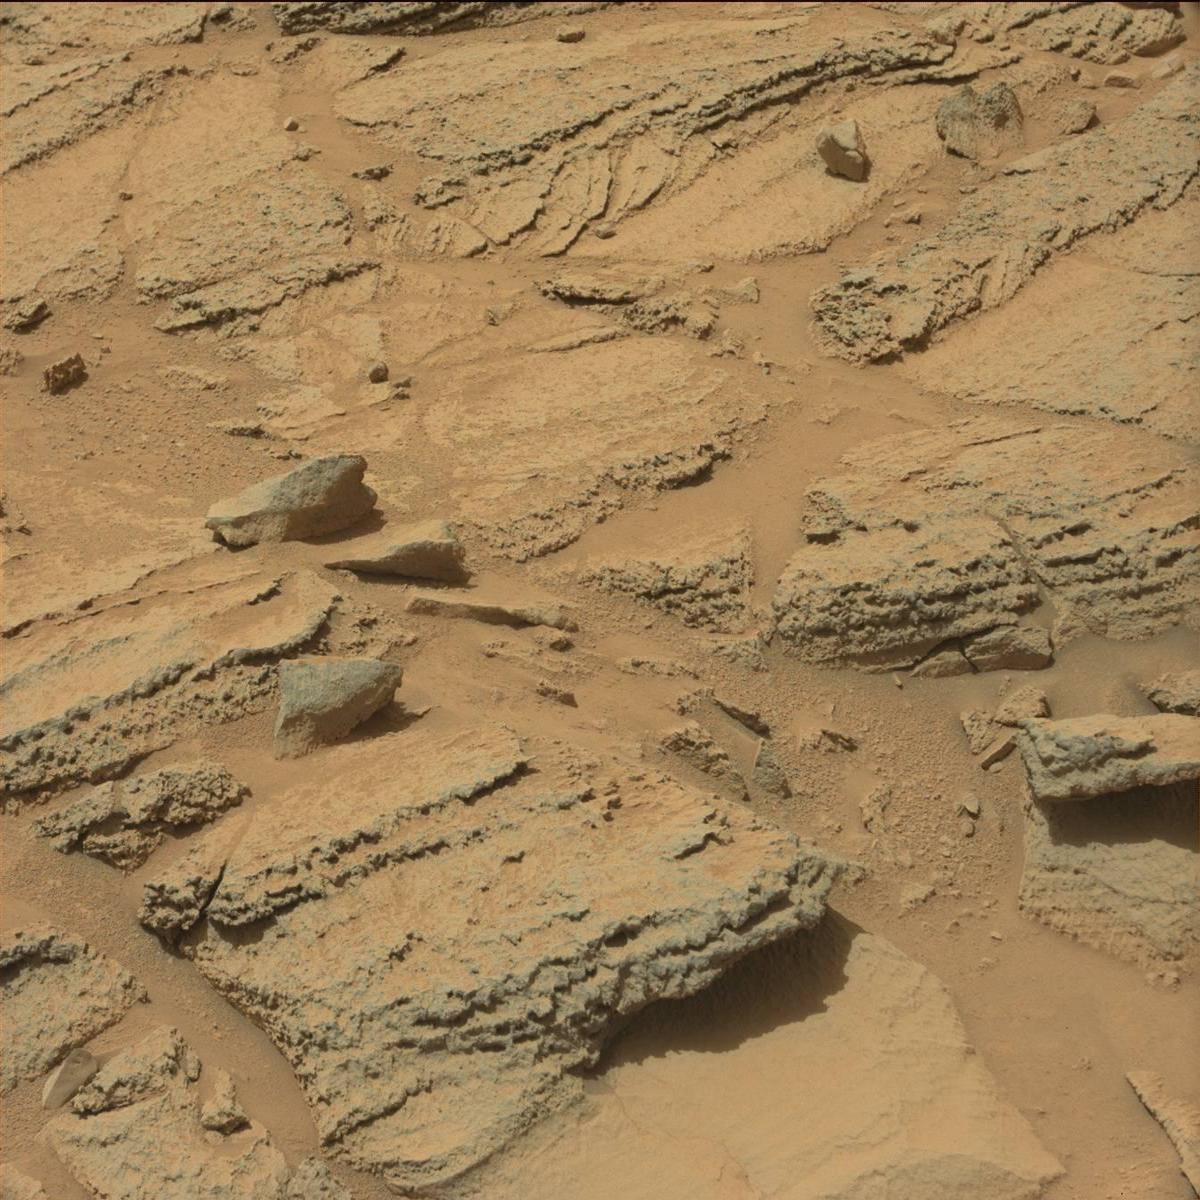
Terrain classes present: Bedrock, Rock, Sand / Soil